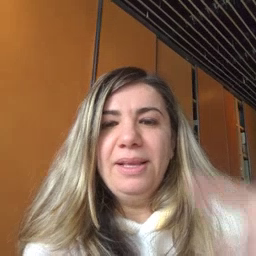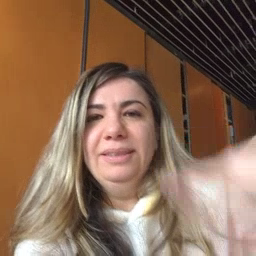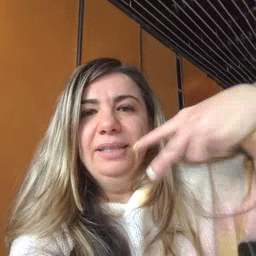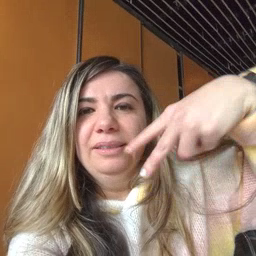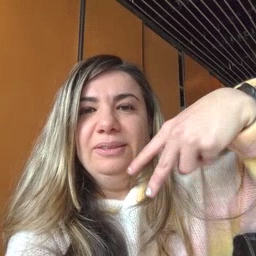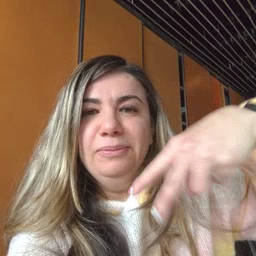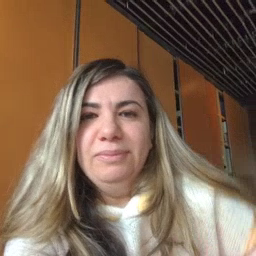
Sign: dance